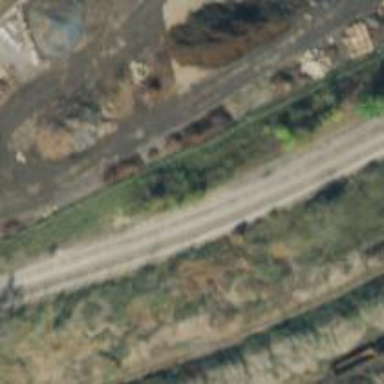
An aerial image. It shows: Railway siding for service.